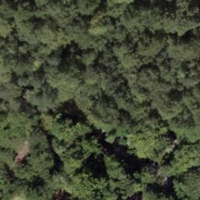
EUNIS habitat code: 41
Species observed at this site:
Amata phegea